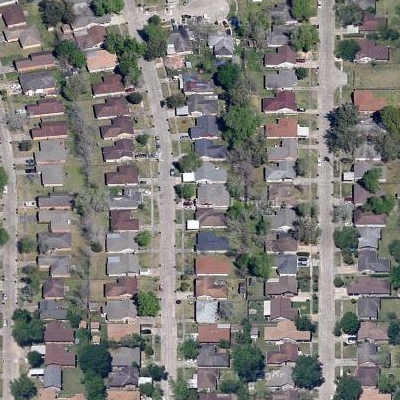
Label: fResident